Field crop: tomato
Growth stage: 1
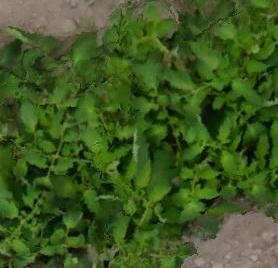
Species: tomato